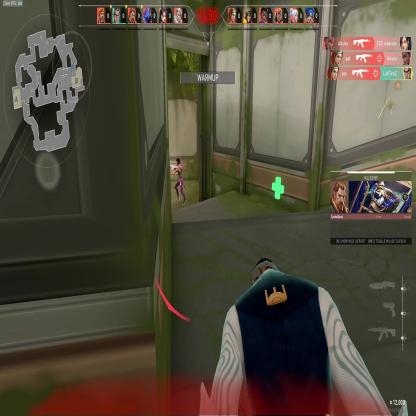
Label: enemy